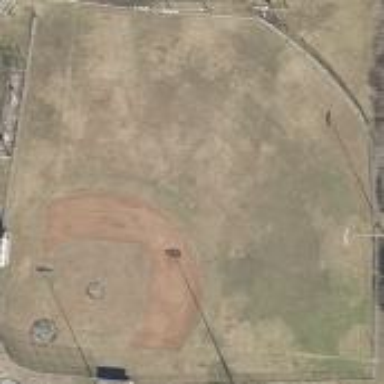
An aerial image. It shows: Baseball pitch surrounded by fence.